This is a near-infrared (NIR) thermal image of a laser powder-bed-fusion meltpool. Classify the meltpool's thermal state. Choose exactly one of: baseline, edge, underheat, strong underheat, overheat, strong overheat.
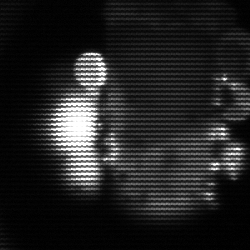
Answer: strong underheat